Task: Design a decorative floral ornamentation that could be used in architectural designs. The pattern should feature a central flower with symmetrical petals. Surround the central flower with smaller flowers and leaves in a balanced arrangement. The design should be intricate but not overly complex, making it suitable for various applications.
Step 357:
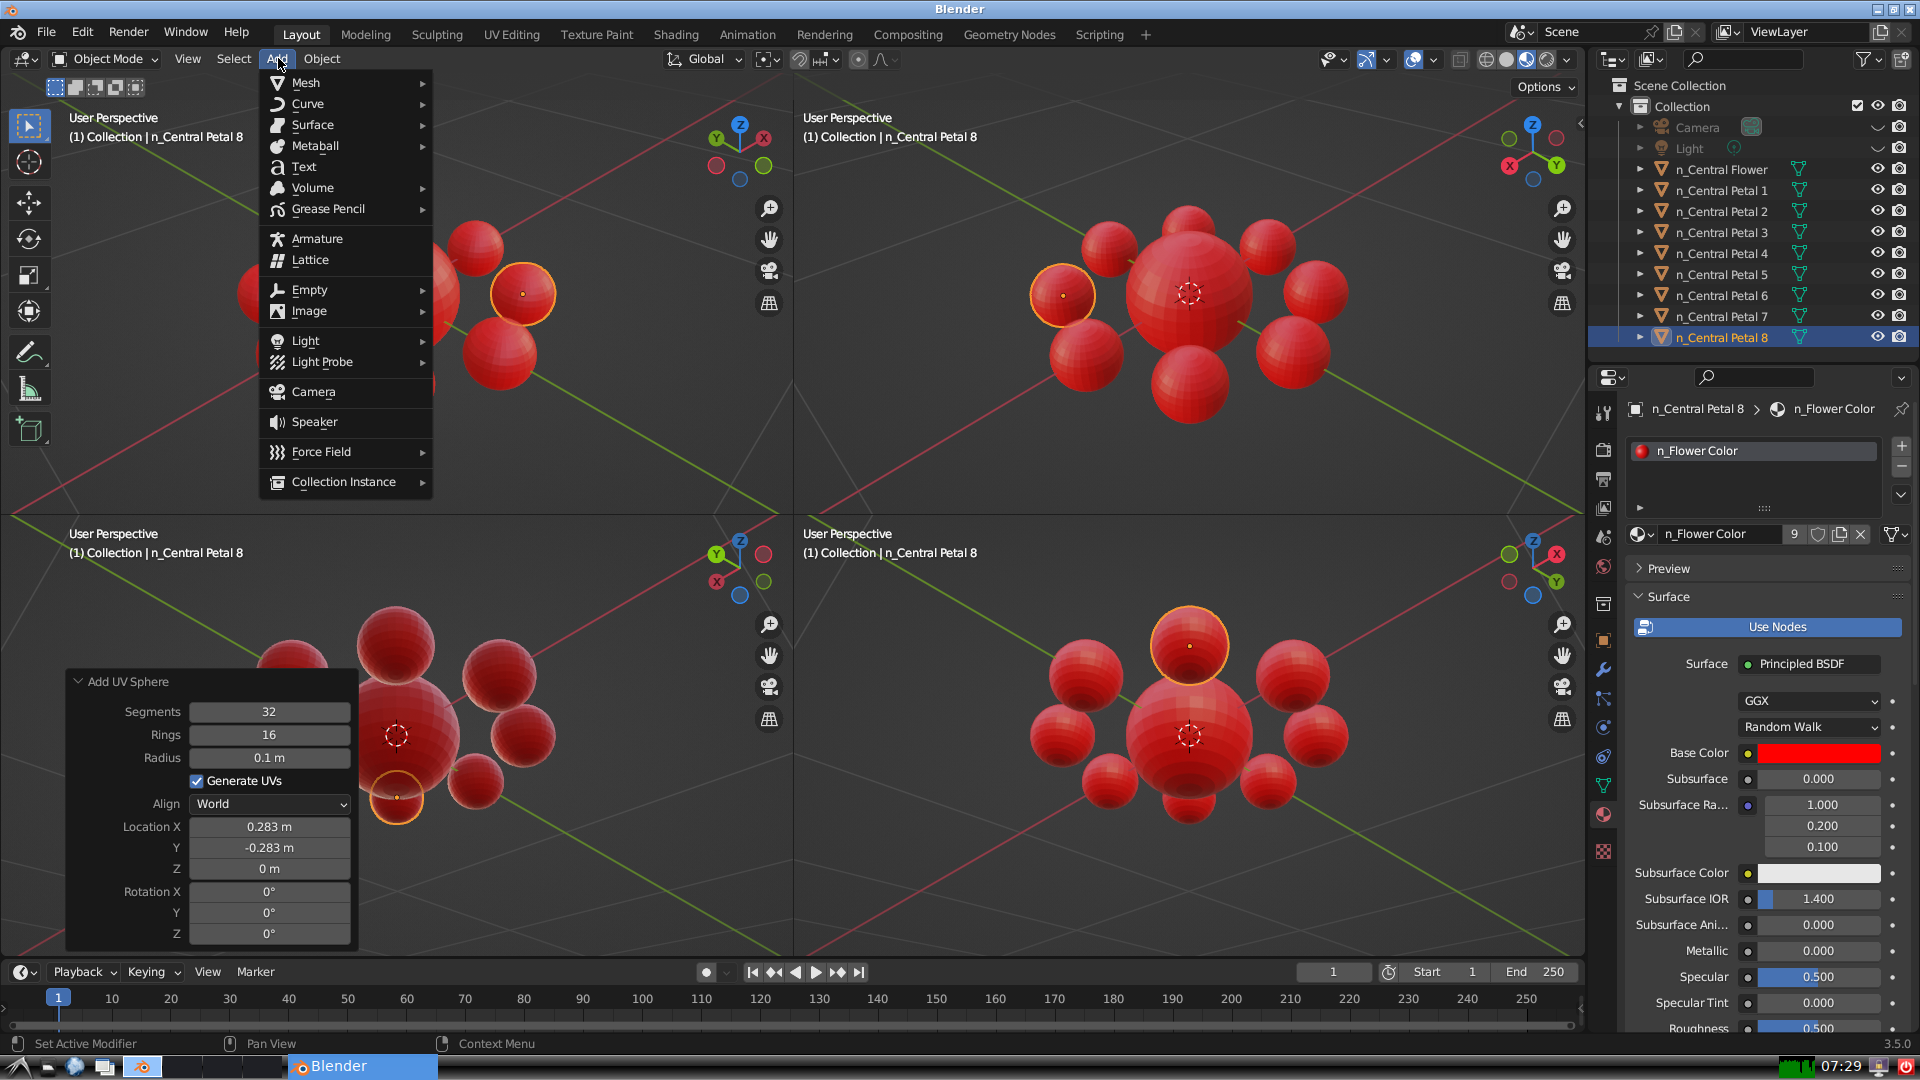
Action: {"mouse_move": [304, 82]}